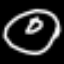
Label: donut